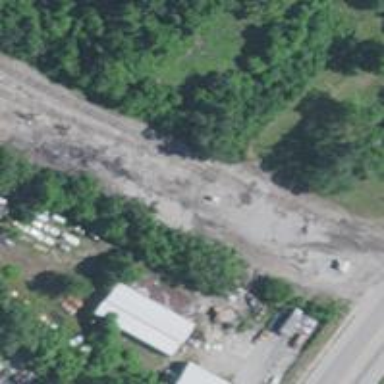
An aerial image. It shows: Railway spur junction.